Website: macys
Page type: billing-address
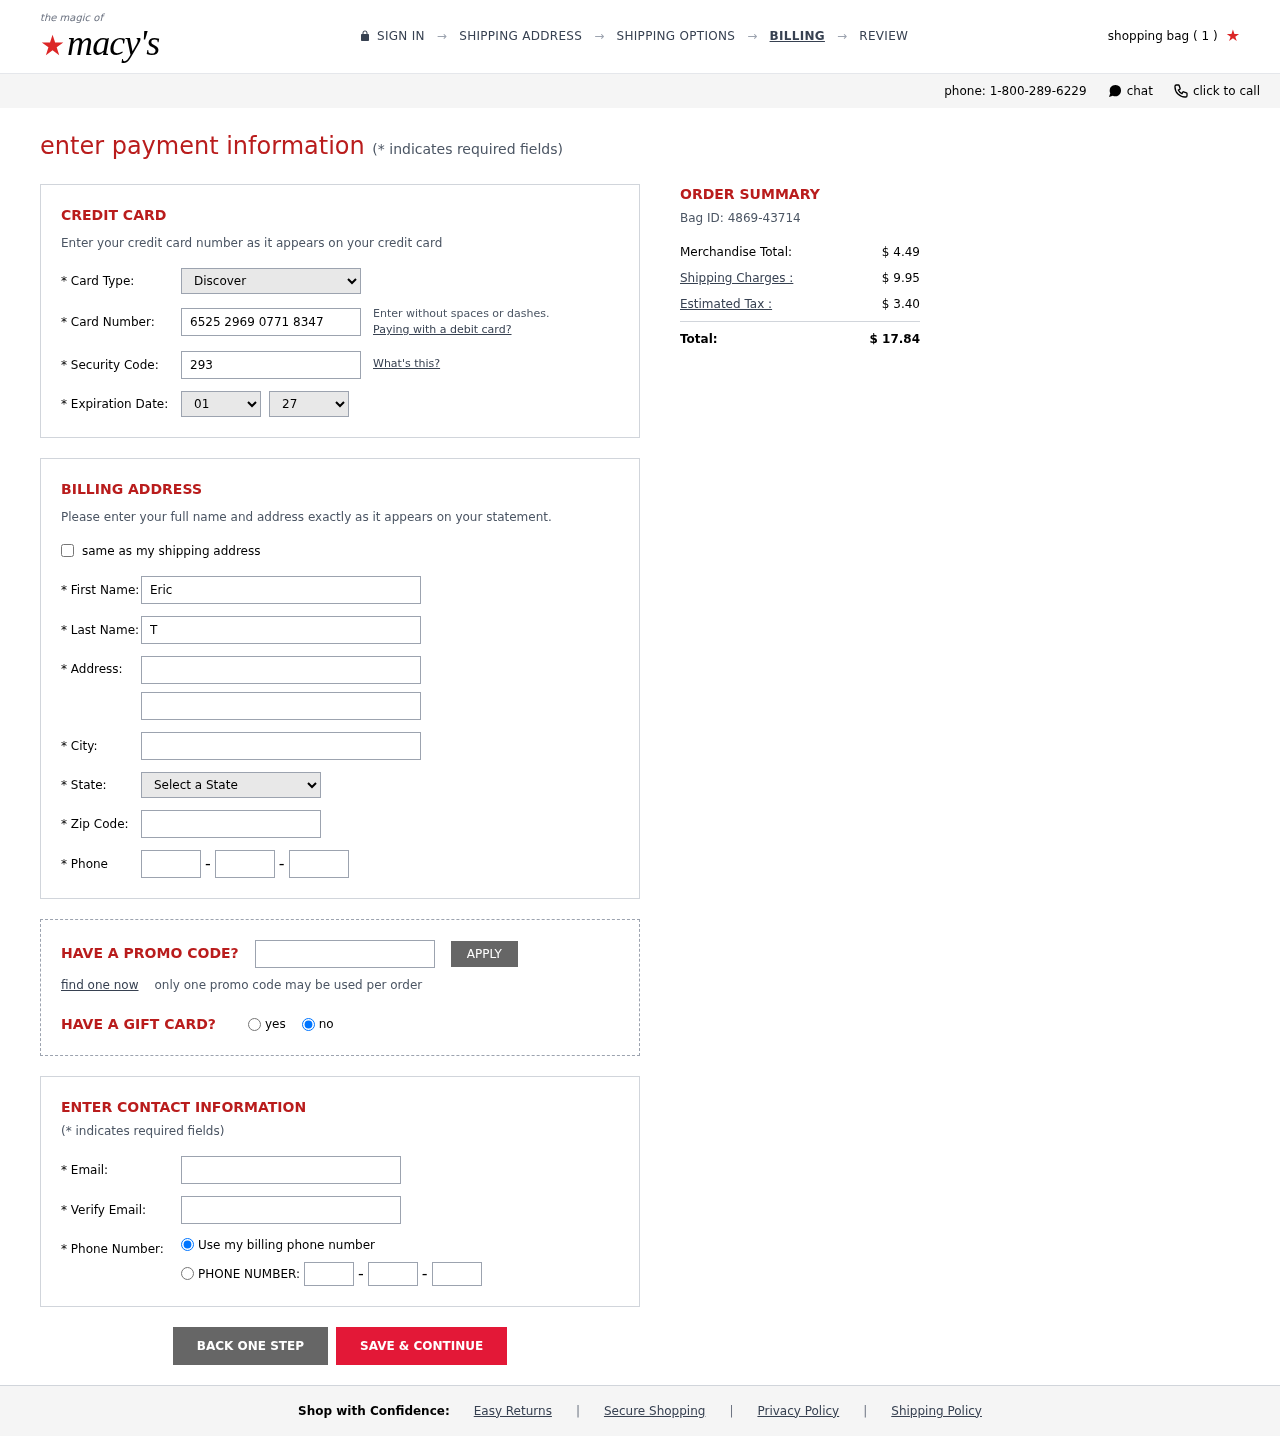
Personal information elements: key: PII_CARD_CVV
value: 293
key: PII_CARD_EXPIRY_MONTH
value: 01
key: PII_CARD_EXPIRY_YEAR
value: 27
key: PII_CARD_NUMBER
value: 6525 2969 0771 8347
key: PII_CARD_TYPE
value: Discover
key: PII_CITY
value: Lake Rebecca
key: PII_EMAIL
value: eric_thomas@yahoo.com
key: PII_FIRSTNAME
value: Eric
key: PII_LASTNAME
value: Thomas
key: PII_PHONE_AREA
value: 381
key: PII_PHONE_PREFIX
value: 287
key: PII_PHONE_SUFFIX
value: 6273
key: PII_POSTCODE
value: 38403
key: PII_STATE_ABBR
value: MO
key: PII_STREET
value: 88990 Pearson Vista Apt. 415
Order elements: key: ORDER_NUM_ITEMS
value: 1
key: ORDER_ID
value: Bag ID: 4869-43714
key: ORDER_SUBTOTAL
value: $ 4.49
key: ORDER_SHIPPING_COST
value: $ 9.95
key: ORDER_TAX
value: $ 3.40
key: ORDER_TOTAL
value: $ 17.84